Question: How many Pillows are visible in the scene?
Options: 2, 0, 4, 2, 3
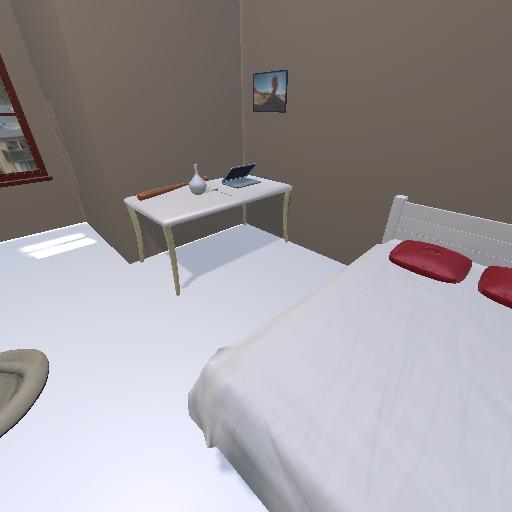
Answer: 2